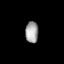
Tissue: prostate
Cell type: T cells
Senescence score: 0.6995
Nuclear area (px): 269
Mean DAPI intensity: 163.561